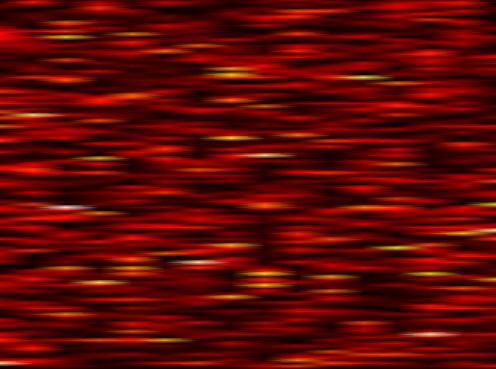
Label: WOLA